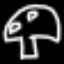
Label: mushroom